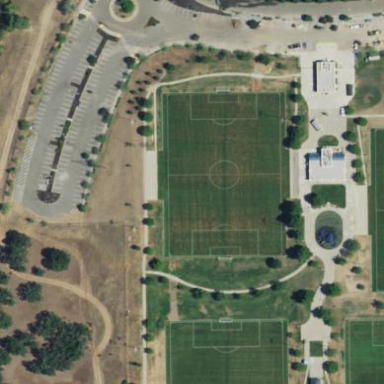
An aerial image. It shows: Soccer pitch for leisure land activities.